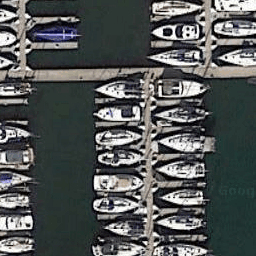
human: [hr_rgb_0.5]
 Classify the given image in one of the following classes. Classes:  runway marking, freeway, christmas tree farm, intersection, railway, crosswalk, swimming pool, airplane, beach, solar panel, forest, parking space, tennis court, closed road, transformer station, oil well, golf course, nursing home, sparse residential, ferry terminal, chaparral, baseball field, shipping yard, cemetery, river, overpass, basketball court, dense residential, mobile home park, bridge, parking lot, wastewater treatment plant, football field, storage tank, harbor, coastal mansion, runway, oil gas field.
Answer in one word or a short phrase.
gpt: harbor